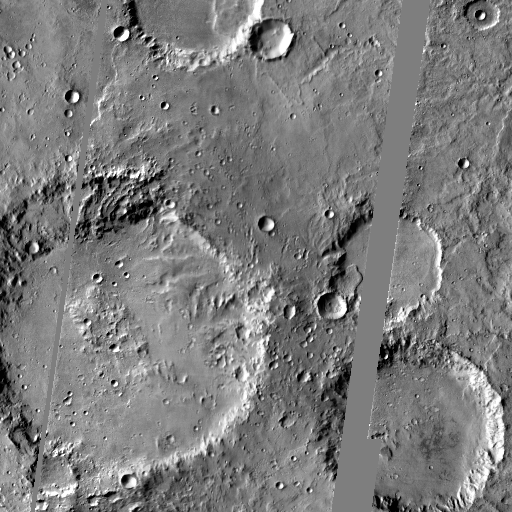
Crater classes present: Background, Other, Layered, Buried, Secondary